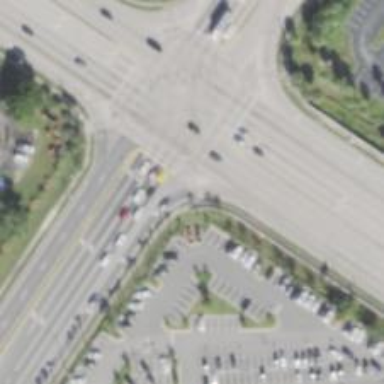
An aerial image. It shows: Asphalt road at the secondary link level.